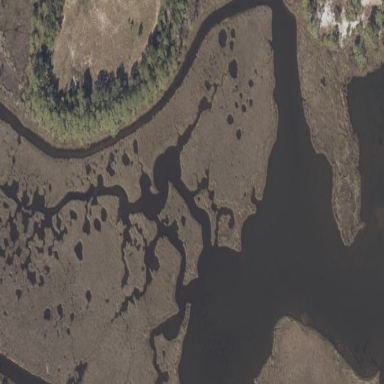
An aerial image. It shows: Saltmarsh wetland area.